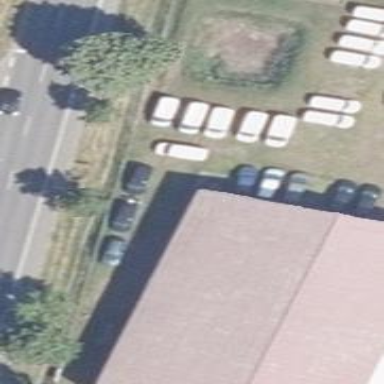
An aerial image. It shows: Commercial building.